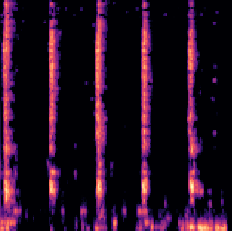
Sound class: Clock tick